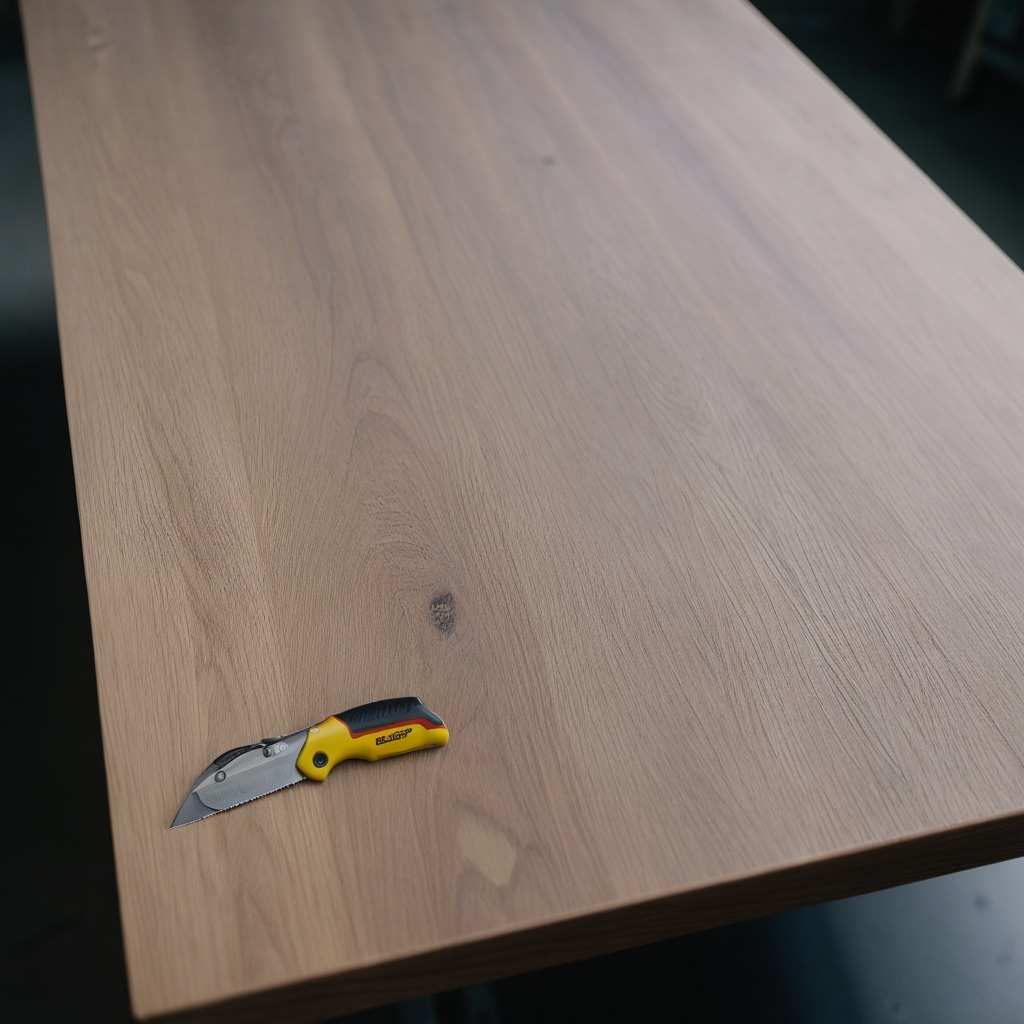
A utility knife lies on the old table with faint burn marks in a small garage at twilight.